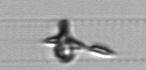
Label: Dactyliosolen_blavyanus